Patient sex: M
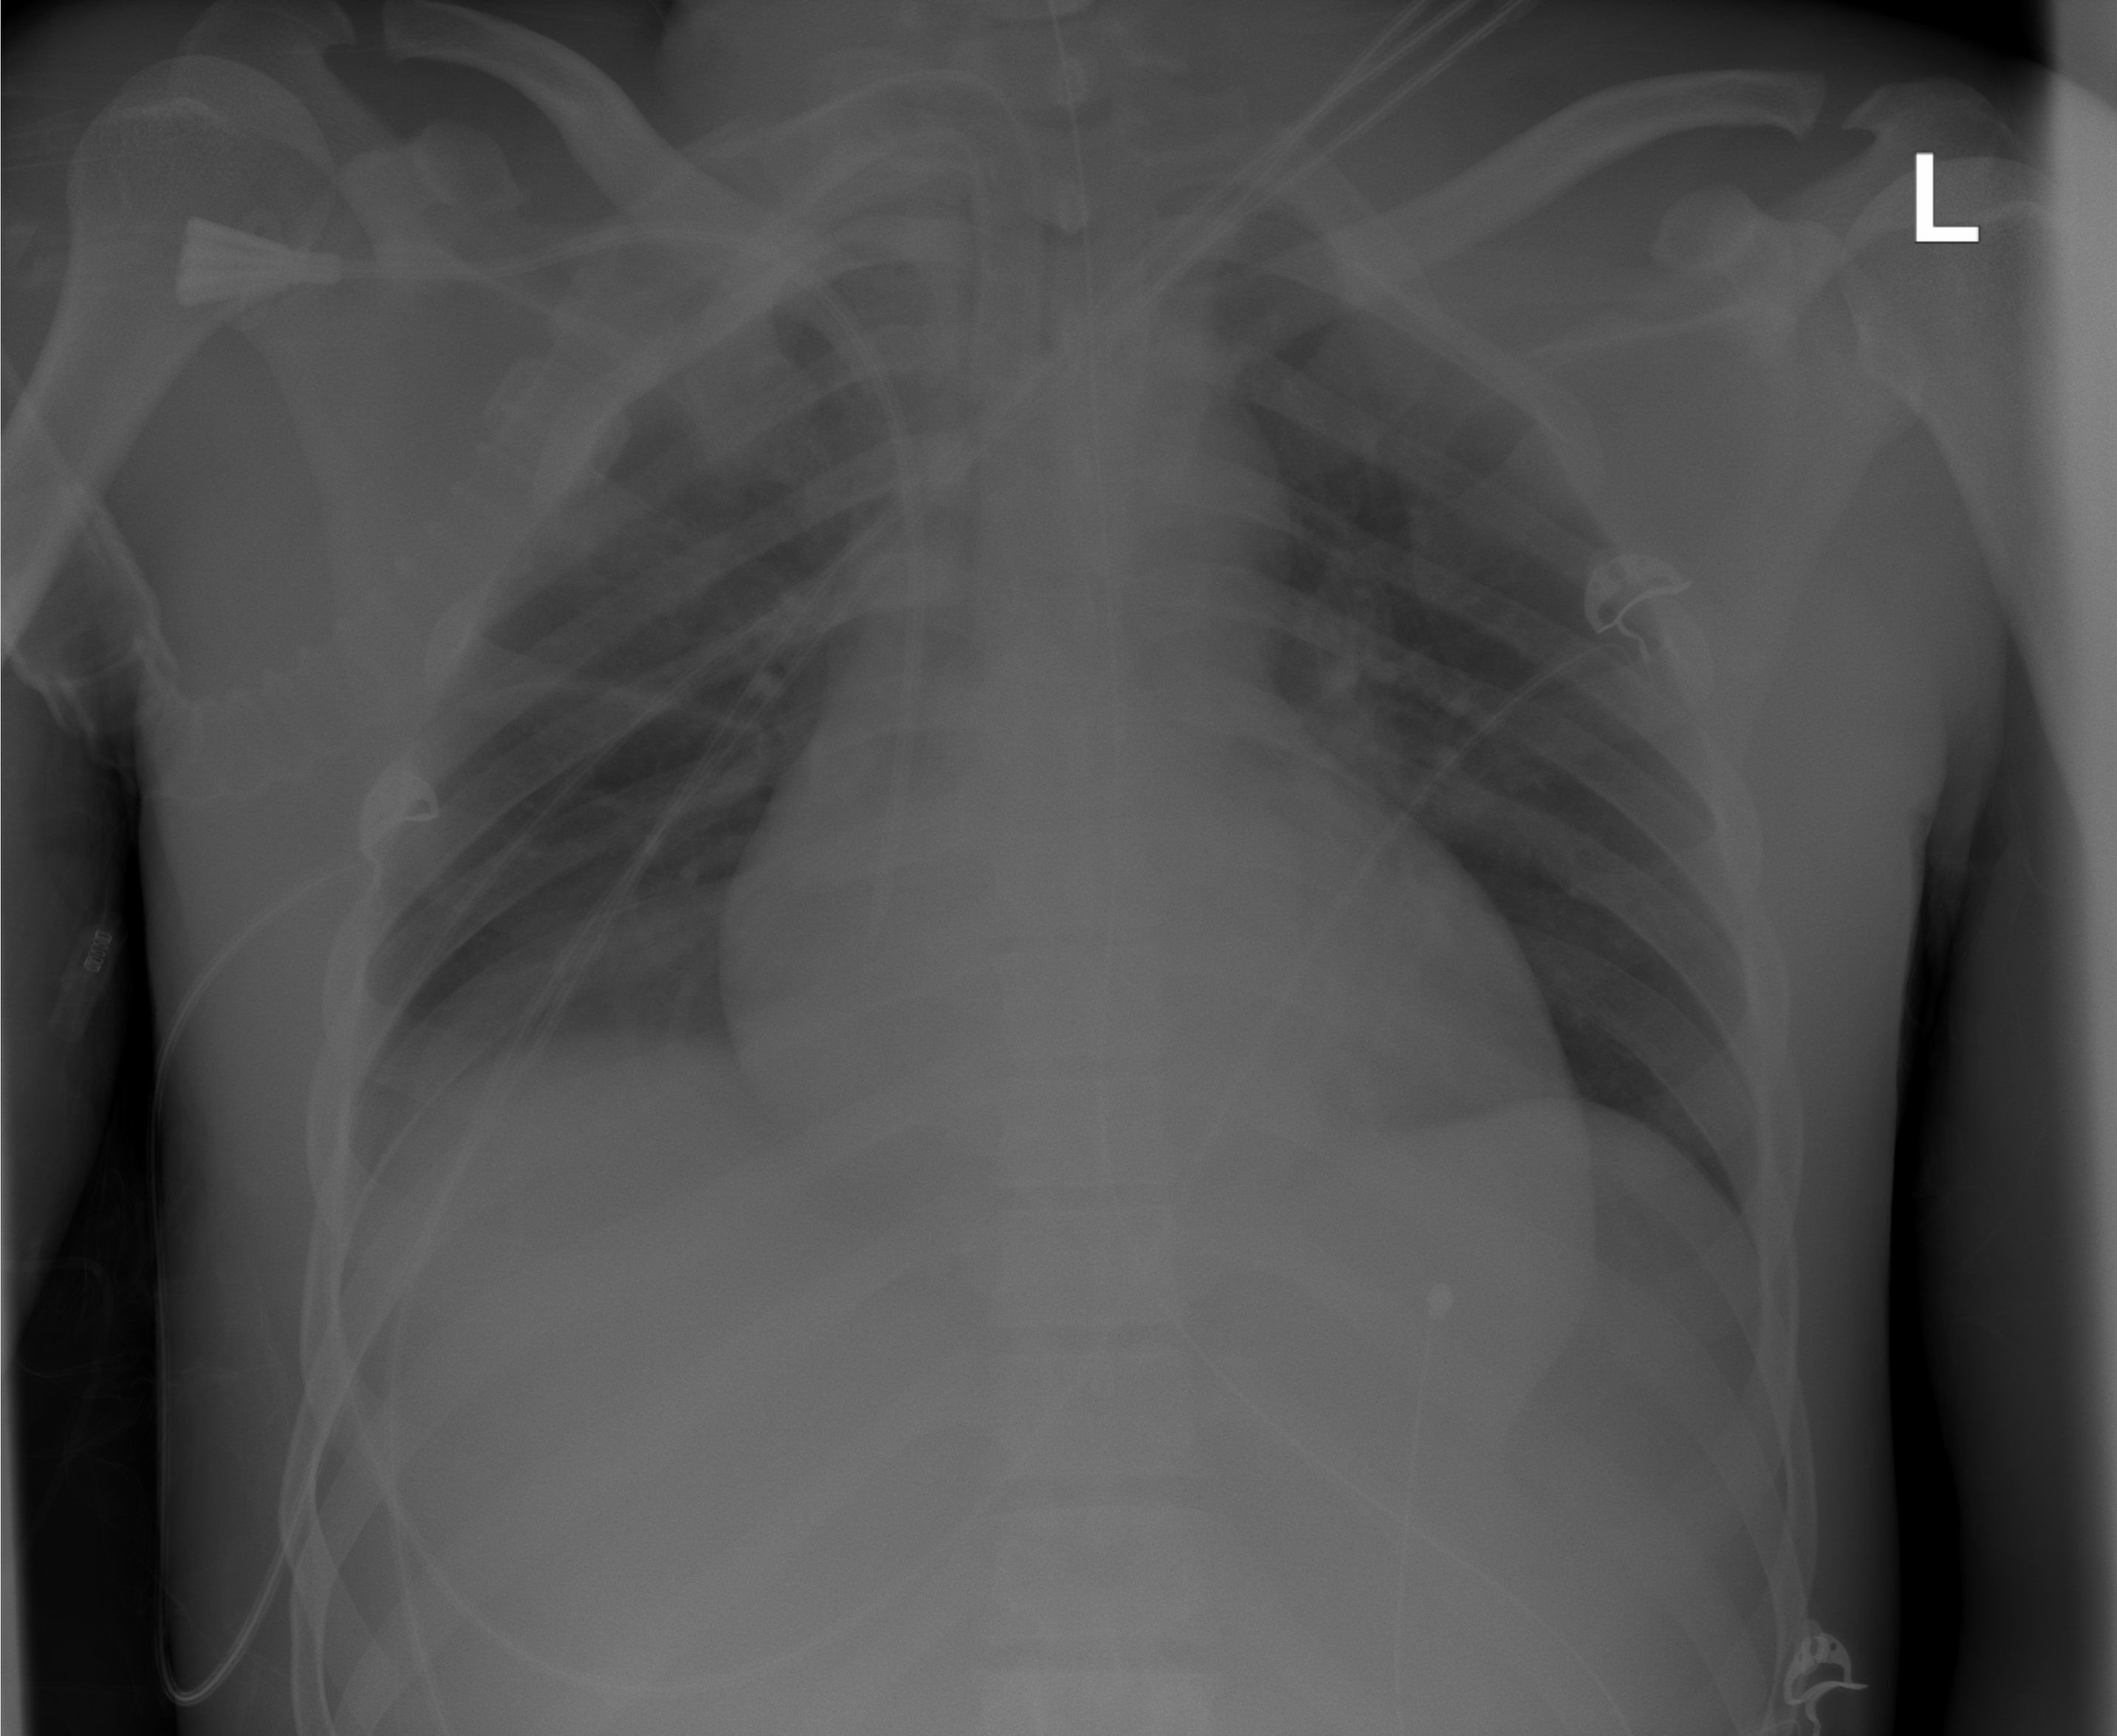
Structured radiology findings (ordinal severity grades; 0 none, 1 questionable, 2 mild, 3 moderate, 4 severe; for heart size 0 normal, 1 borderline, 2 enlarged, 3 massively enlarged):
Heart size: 2
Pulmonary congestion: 2
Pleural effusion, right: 0
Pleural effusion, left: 0
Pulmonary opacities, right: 0
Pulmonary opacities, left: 0
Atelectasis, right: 1
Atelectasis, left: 0